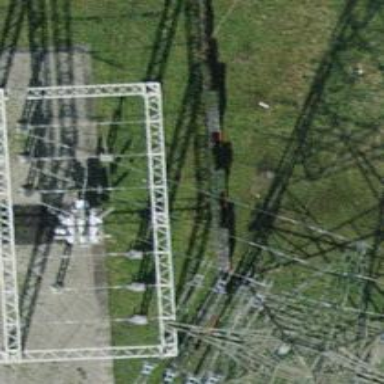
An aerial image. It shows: Three power lines with cables.